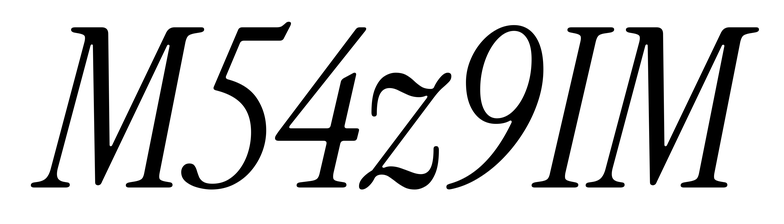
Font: InstrumentSerif-Italic